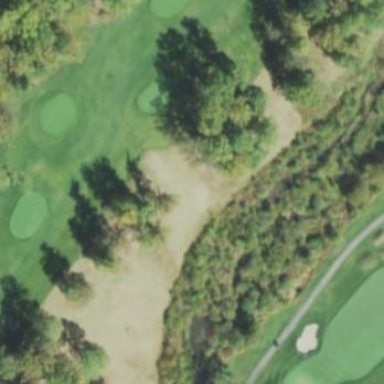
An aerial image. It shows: Water hazard in golf course. The hazard is natural water feature.